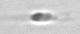
Label: flagellate_morphotype3